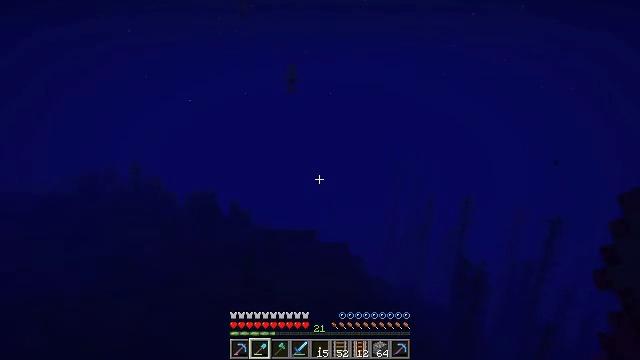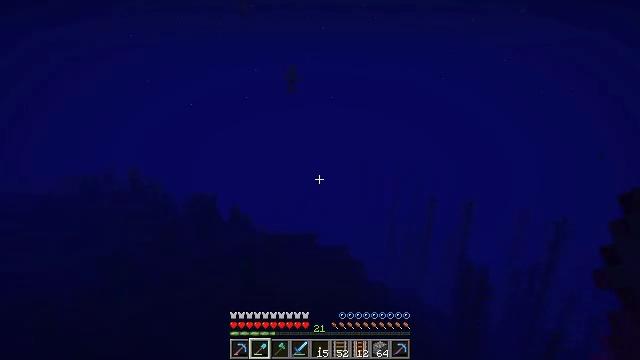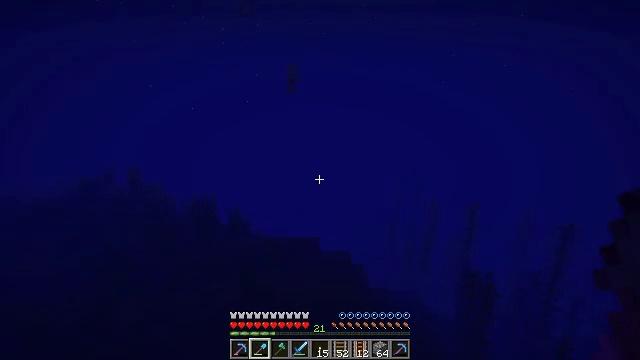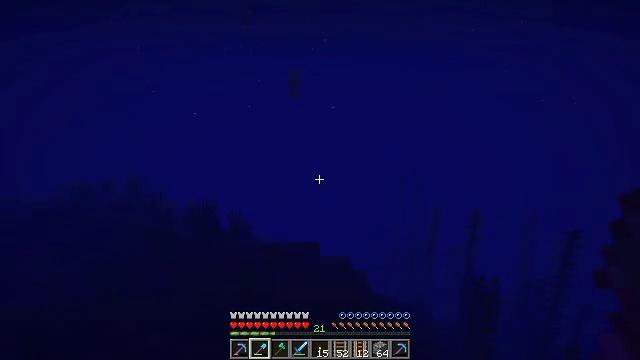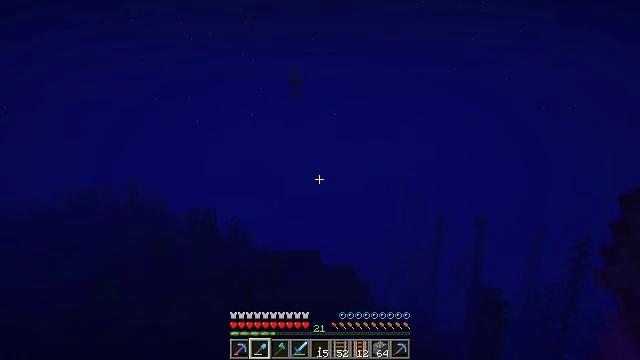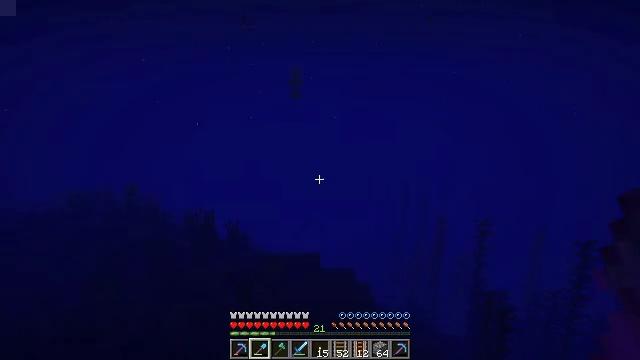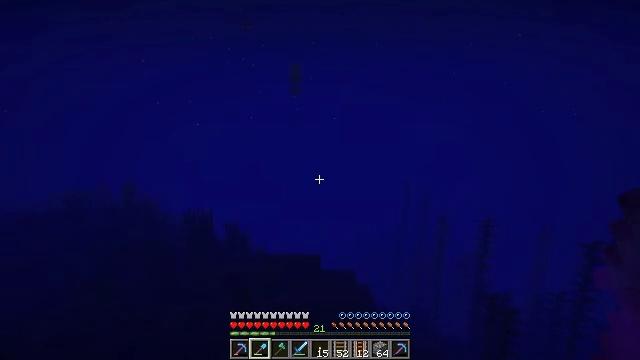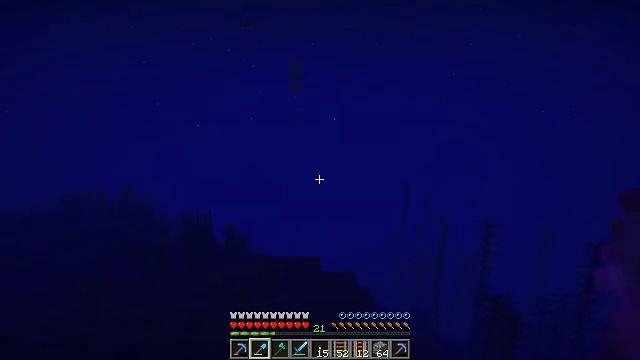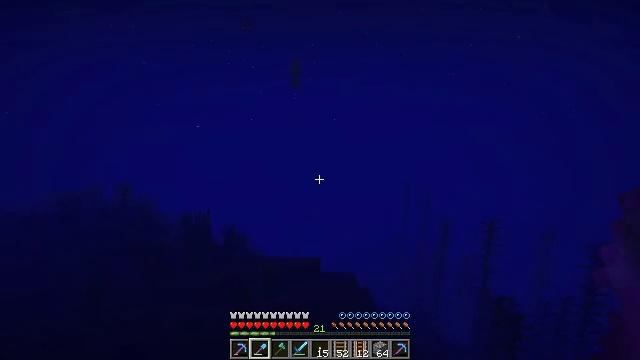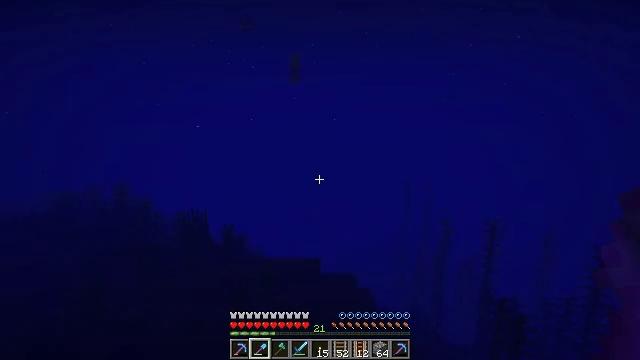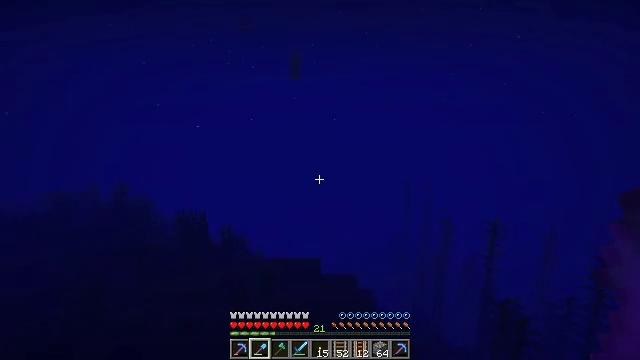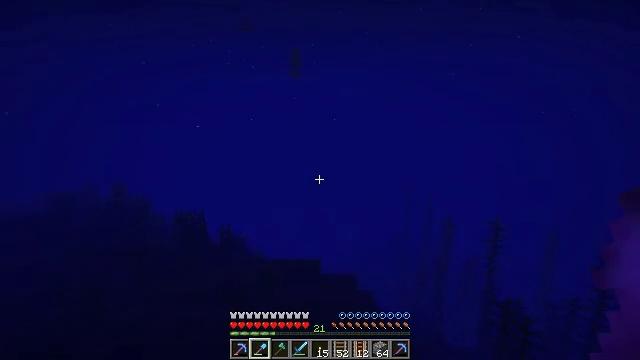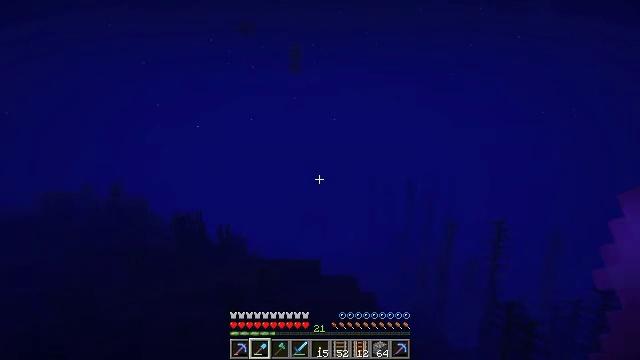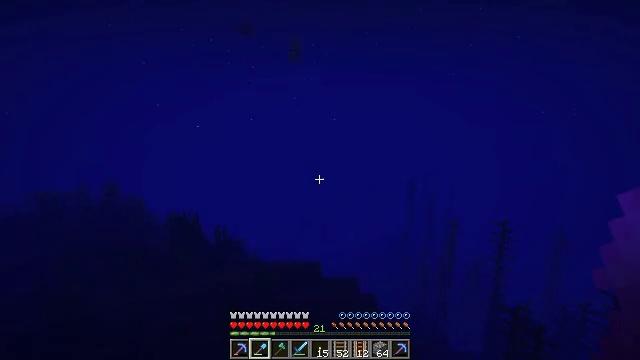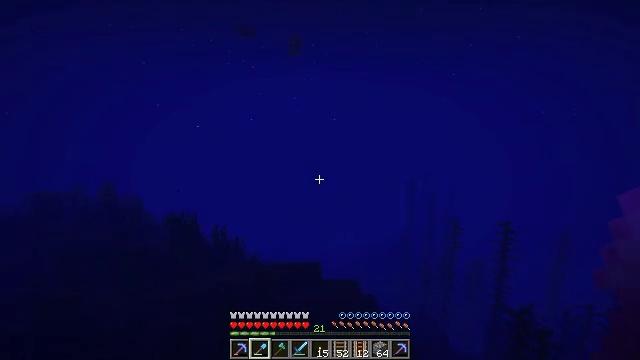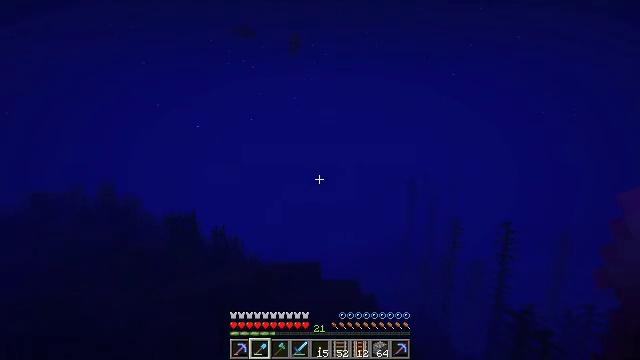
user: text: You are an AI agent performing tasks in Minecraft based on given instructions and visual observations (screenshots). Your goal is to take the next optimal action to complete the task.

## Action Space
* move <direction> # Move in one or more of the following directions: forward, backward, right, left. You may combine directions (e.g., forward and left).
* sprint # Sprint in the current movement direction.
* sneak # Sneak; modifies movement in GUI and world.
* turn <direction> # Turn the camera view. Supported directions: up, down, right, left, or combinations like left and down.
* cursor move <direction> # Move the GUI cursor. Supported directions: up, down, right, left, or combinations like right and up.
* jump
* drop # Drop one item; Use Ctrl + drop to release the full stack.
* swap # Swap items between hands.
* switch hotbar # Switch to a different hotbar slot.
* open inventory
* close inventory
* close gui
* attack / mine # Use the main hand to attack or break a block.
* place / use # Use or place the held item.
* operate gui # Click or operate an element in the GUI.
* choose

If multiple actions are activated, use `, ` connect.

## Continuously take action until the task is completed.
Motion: motion action
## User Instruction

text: Collect the sea lantern for its light.
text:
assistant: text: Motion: move forward, sprint
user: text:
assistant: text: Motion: move forward, sprint
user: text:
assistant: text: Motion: move forward, sprint, turn up
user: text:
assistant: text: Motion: move forward, sprint, turn up
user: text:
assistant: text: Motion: move forward, sprint
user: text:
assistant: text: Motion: move forward, sprint
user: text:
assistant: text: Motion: move forward, sprint
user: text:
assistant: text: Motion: move forward, sprint
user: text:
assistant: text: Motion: move forward, sprint
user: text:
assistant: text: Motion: move forward, sprint
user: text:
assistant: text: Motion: move forward, sprint
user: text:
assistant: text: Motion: move forward, sprint
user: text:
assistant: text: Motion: move forward, sprint
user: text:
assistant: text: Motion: move forward, sprint
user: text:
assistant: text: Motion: move forward, sprint
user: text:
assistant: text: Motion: move forward, sprint
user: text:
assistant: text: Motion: move forward, sprint
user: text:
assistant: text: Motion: move forward, sprint
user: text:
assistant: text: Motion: move forward, sprint
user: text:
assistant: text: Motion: move forward, sprint
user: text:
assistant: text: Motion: move forward, sprint
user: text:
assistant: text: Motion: move forward, sprint
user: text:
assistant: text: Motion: move forward, sprint
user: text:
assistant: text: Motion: move forward, sprint
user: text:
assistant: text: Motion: move forward, sprint
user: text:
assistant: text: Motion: move forward, sprint
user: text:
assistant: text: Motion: move forward, sprint
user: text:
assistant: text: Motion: move forward, sprint
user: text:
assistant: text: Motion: move forward, sprint
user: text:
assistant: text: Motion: move forward, sprint